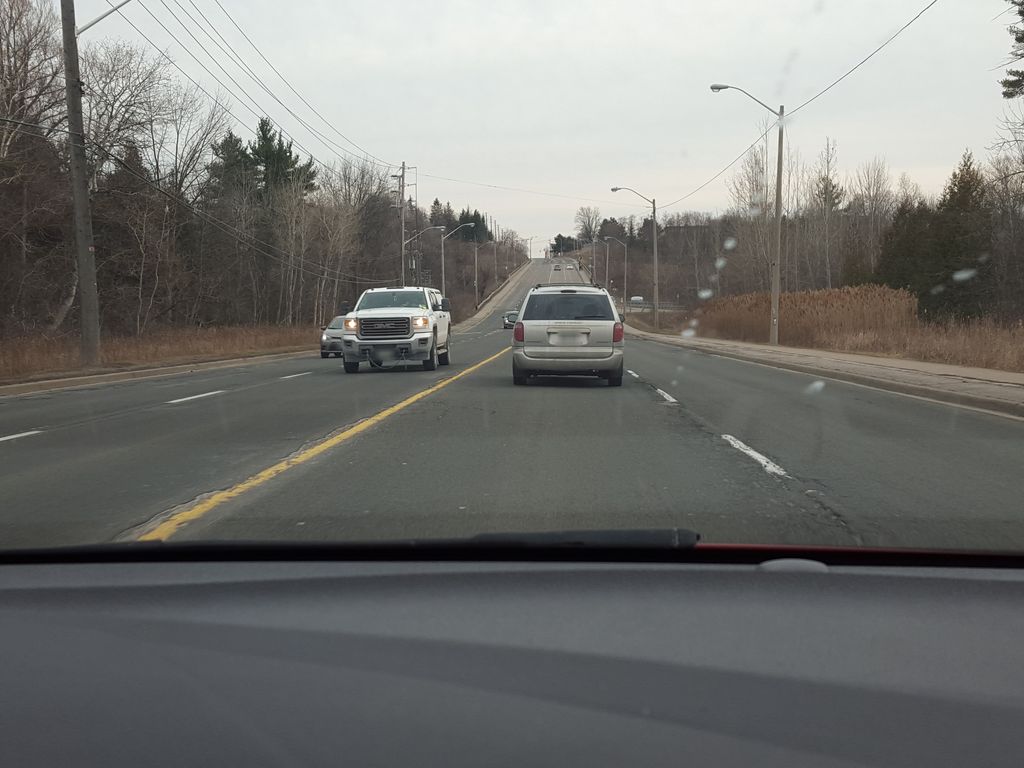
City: toronto